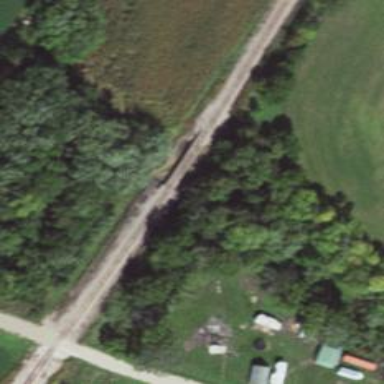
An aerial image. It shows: Bridge over railway line.